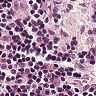
Metastatic tissue present: no